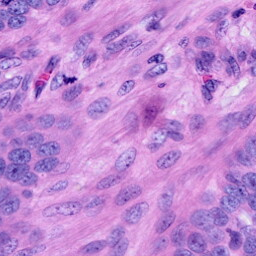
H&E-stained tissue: Ovarian